九年级 · 度量几何学
设边长为 $a$ 的等边三角形的高、内切圆的半径、外接圆的半径分别为 $h 、 r 、 R$, 则下列结论不正确的是 ( )

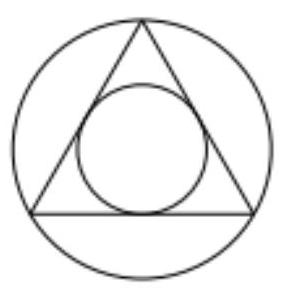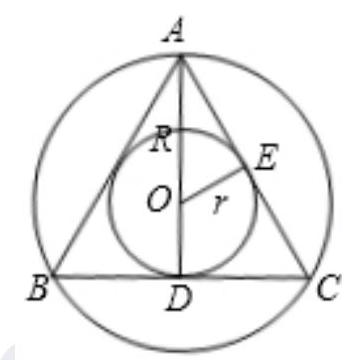
A. $h=R+r$
B. $R=2 r$
C. $r=\frac{\sqrt{3}}{4} a$
D. $R=\frac{\sqrt{3}}{3} a$
答案: C
解析: 解: 如图,

$\because \triangle A B C$ 是等边三角形,

$\therefore \triangle A B C$ 的内切圆和外接圆是同心圆, 圆心为 $O$,

设 $O E=r, A O=R, A D=h$,

$\therefore h=R+r$, 故 $A$ 正确;

$\because A D \perp B C$,

$\therefore \angle D A C=\frac{1}{2} \angle B A C=\frac{1}{2} \times 60^{\circ}=30^{\circ}$,

在Rt $\triangle A O E$ 中,
$\therefore R=2 r$, 故 $B$ 正确;

$\because O D=O E=r$

$\because A B=A C=B C=a$,

$\therefore A E=\frac{1}{2} A C=\frac{1}{2} a$,

$\therefore\left(\frac{1}{2} a\right)^{2}+r^{2}=(2 r)^{2},\left(\frac{1}{2} a\right)^{2}+\left(\frac{1}{2} R\right)^{2}=R^{2}$,

$\therefore r=\frac{\sqrt{3} a}{6}, R=\frac{\sqrt{3}}{3} a$, 故 $C$ 错误, $D$ 正确;

故选: $C$.

根据等边三角形的内切圆和外接圆是同心圆, 设圆心为 $O$, 根据 $30^{\circ}$ 角所对的直角边是斜边的一半得: $R=2 r$; 等边三角形的高是 $R$ 与 $r$ 的和, 根据勾股定理即可得到结论.

本题考查了等边三角形及它的内切圆和外接圆的关系, 等边三角形的内心与外心重合, 是三条角平分线的交点; 由等腰三角形三线合一的特殊性得出 $30^{\circ}$ 角和 $60^{\circ}$, 利用直角三角形 $30^{\circ}$ 的性质或三角函数得出 $R 、 r 、 h$ 的关系.